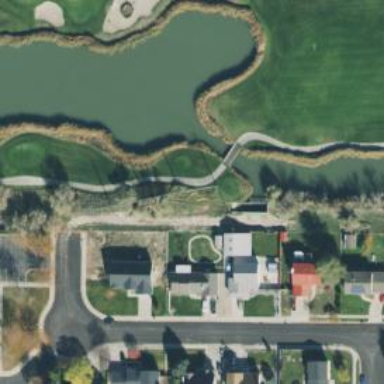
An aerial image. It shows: Service road on bridge for golf carts.